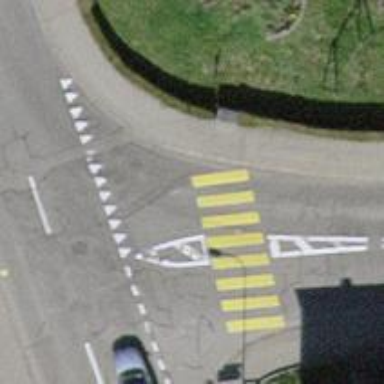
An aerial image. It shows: Zebra crossing with crossing island.